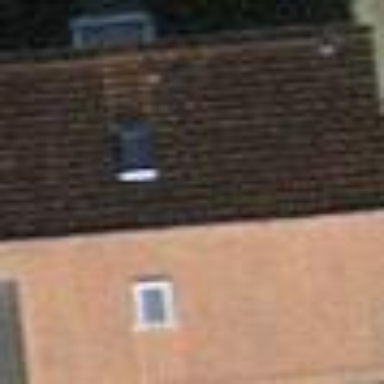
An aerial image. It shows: Building with tiled roof.